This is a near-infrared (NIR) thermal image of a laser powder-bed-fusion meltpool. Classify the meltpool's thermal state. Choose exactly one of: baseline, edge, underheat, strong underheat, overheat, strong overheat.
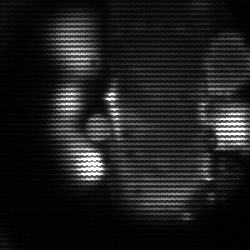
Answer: strong underheat